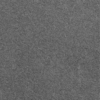
Label: dusty